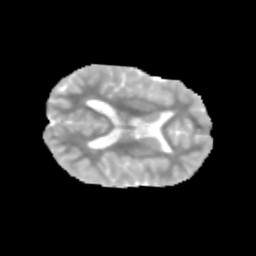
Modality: MD
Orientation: axial
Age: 10
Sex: male
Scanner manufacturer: siemens
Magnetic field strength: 3 T
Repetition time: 3.8 s
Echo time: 0.07 s